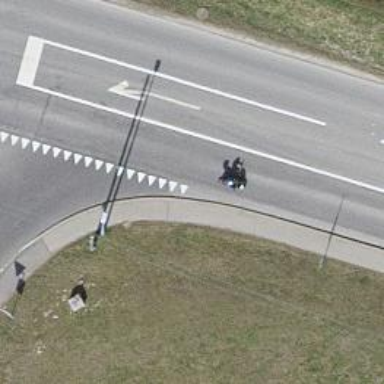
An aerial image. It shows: Asphalt sidewalk along the footway.